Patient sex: M
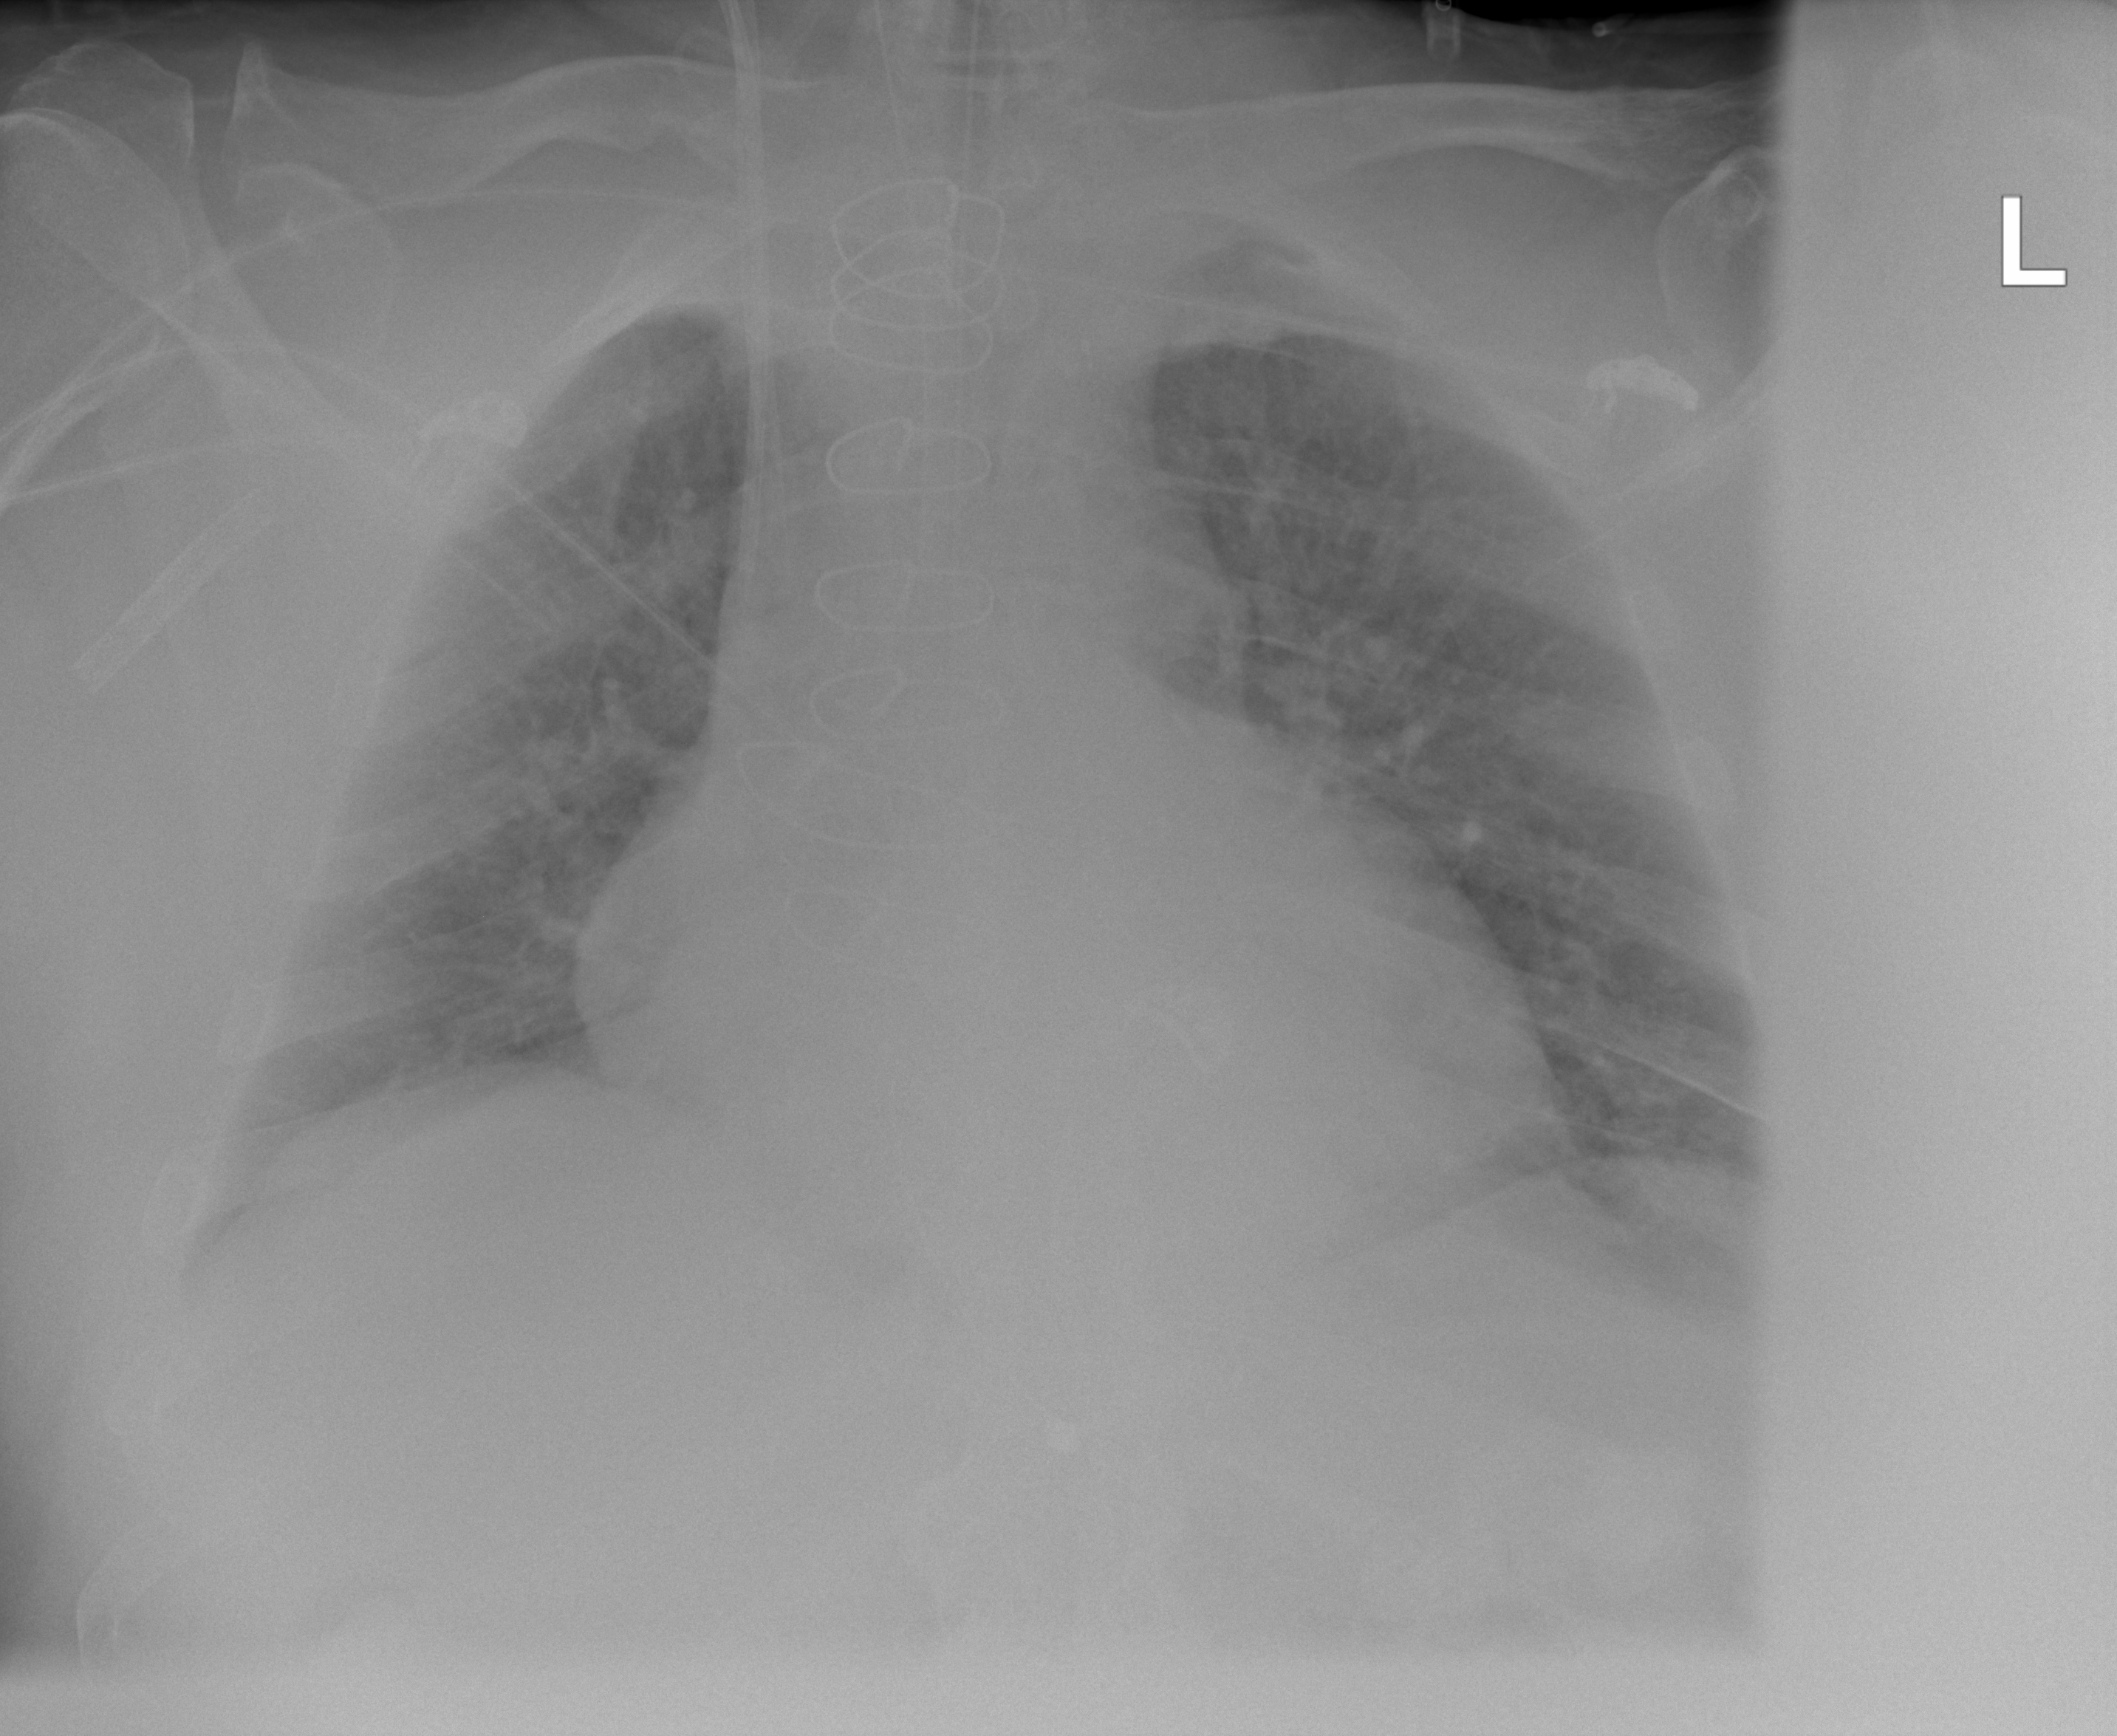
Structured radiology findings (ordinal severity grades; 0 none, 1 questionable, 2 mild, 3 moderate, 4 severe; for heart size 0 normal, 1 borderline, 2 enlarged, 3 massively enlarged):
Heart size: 3
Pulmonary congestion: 2
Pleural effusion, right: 0
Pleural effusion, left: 0
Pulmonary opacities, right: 1
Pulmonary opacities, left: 1
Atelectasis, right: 0
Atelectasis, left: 0